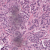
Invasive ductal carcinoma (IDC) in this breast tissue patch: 1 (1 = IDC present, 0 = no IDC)